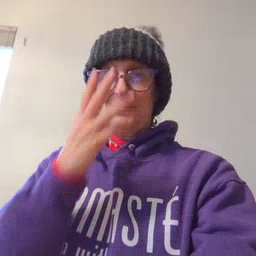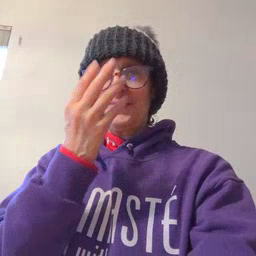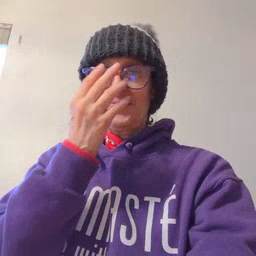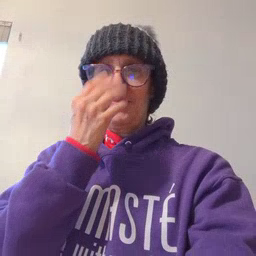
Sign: wolf